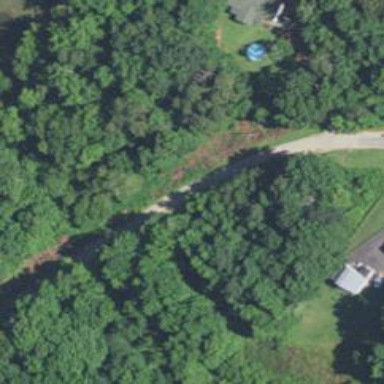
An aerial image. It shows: Culvert tunnel.